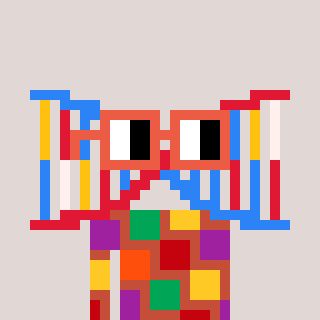
a pixel art character with square orange glasses, a dna-shaped head and a rust-colored body on a warm background